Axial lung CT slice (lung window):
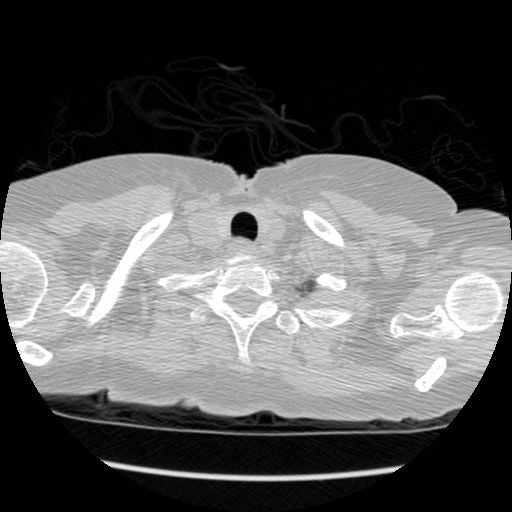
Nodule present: no